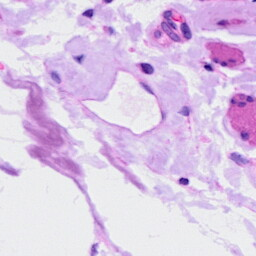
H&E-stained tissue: Ovarian